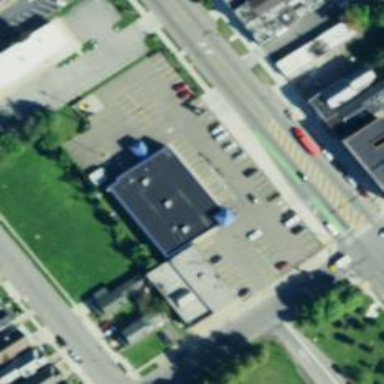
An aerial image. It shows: Pharmacy providing healthcare services.